Question: Hi I'm new to android world.Iam working on an application that supports multiple screen sizes i did as explained here <URL> . I didn't create different xmls for each screen size. But when I tested it on android 3 emulator it appears in small part of the screen.

So I think that the size specified for my application on the emulator is small so my widgets are not filling the whole screen as I want. Can I control that size of my application on the emulator?
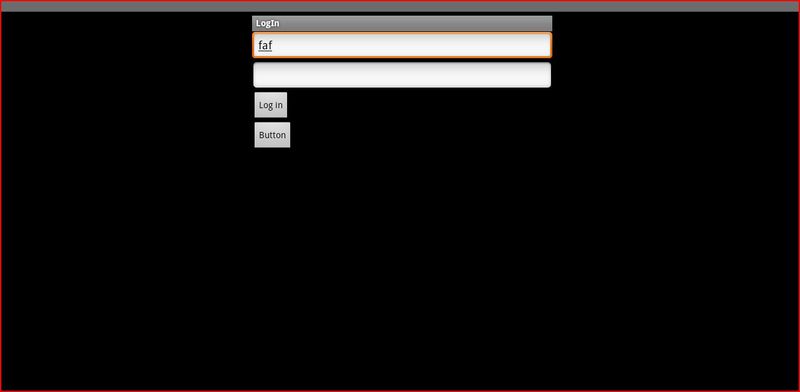
Answer: See this question...<URL>